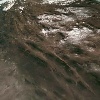
Label: land